Question: I created simple test for NHibernate but it not ok. Does anybody know this trouble below.
> identifier of an instance of PosDAL.Users altered from 4
(System.Int32) to 0 (System.Int32)

I'm using Sql Server 2008. Users table in db with Id is primary key and auto increase 1. In db, I add simple row like: username, email, fullname, ....etc by hands. Id was 4 . But It was not working. I deleted that row, the program run normal.
My function in BussinessLogic layer:
'''
public bool CheckLogin(string sUsername, string sEnCodePassw)
{
using(ISession session = SessionFactory.OpenSession())
using (ITransaction tx = session.BeginTransaction())
{
IList oUser =
session
.CreateSQLQuery("SELECT * FROM USERS WHERE U_USERNAME = ?")
.AddEntity(typeof(Users))
.SetString(0, sUsername)
.List();
tx.Commit();
return false;
}
}
'''
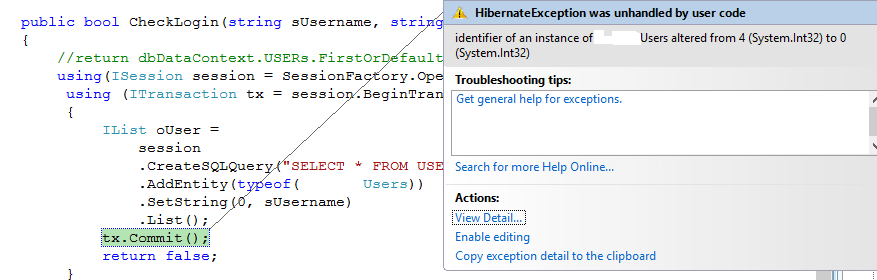
Answer: You don't need a transaction for a select and needless to say that you don't need to commit anything because you are not modifying any data. So, try getting rid of the transaction...
'''
using(ISession session = SessionFactory.OpenSession())
{
IList oUser =
session
.CreateSQLQuery("SELECT * FROM USERS WHERE U_USERNAME = ?")
.AddEntity(typeof(Users))
.SetString(0, sUsername)
.List();
return false;
}
'''
Also make sure your code logic actually does what it should do. Currently your code will always return false, you should change the return statement to something like this...
'''
return oUser != null && oUser.Count > 0;
'''